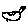
Label: bird